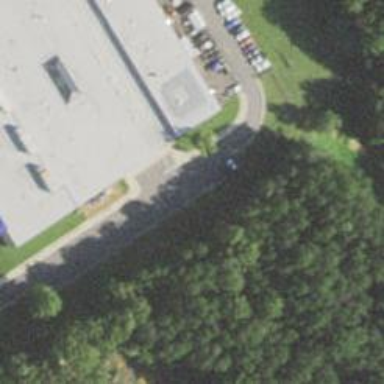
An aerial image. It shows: Parking space.